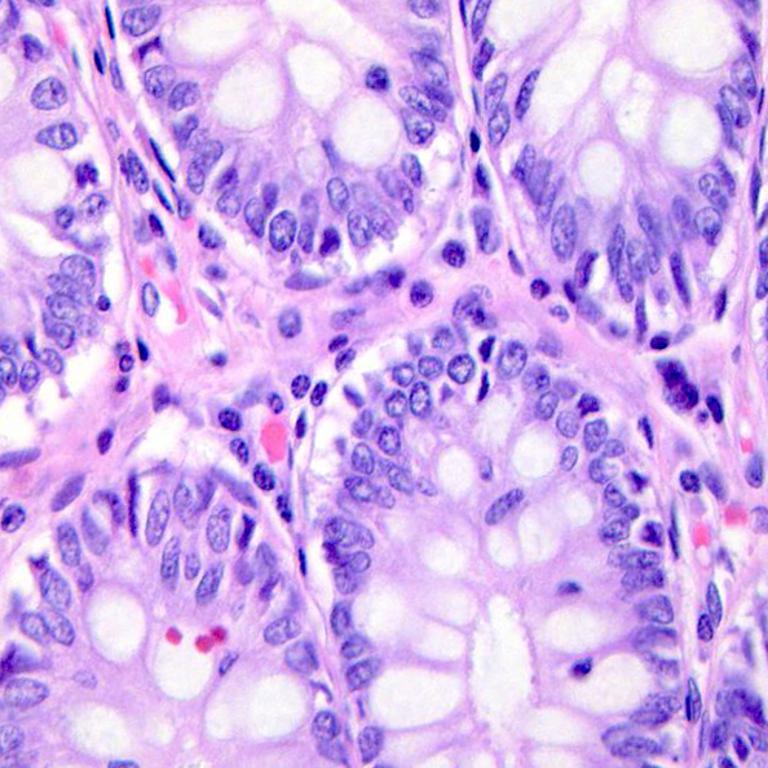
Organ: colon
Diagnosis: benign